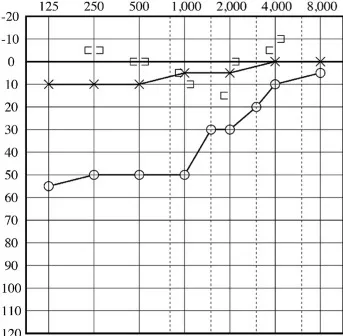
(A) Preoperative audiogram displays right-sided low frequency conductive hearing loss.
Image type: electrography (ekg)